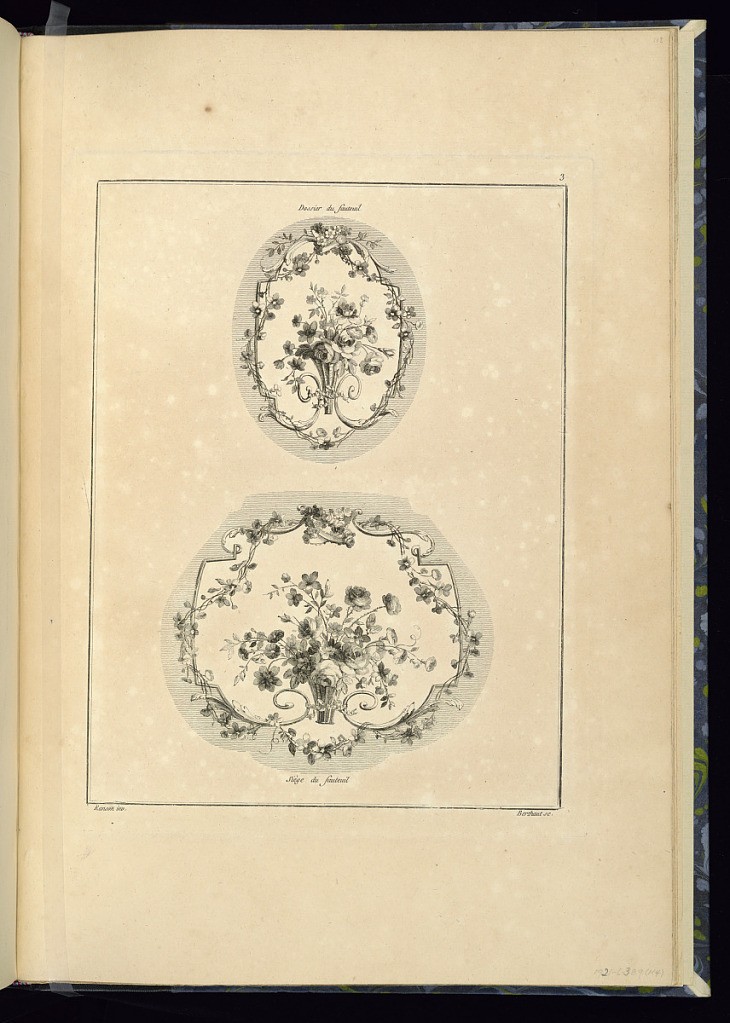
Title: Designs for Armchair Covers (Back and Seat)
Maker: Pierre Ranson, French, 1736–1786
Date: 1778
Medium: Etching on laid paper
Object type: Print
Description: Designs for upholstered armchair covers (for the back and seat) featuring floral motifs, festoons of flowers, baskets of flowers, and scrolling acanthus leaves (rinceaux). Each design is labelled, the plate is numbered and signed.